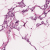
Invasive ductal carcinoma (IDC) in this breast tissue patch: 1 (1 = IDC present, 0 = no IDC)